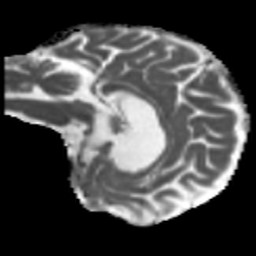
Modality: MD
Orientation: sagittal
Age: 63
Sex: female
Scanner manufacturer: siemens
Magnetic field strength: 3 T
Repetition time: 5.47 s
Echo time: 0.0854 s